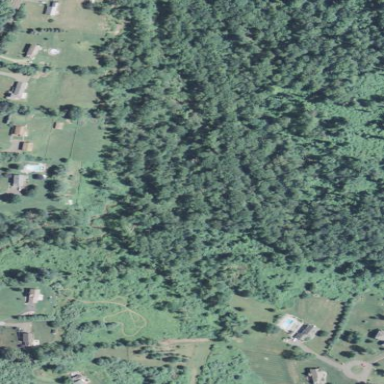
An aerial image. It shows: Existing Preserved Open Space in the woodland area.